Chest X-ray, AP view. Patient: 28 years old, sex M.
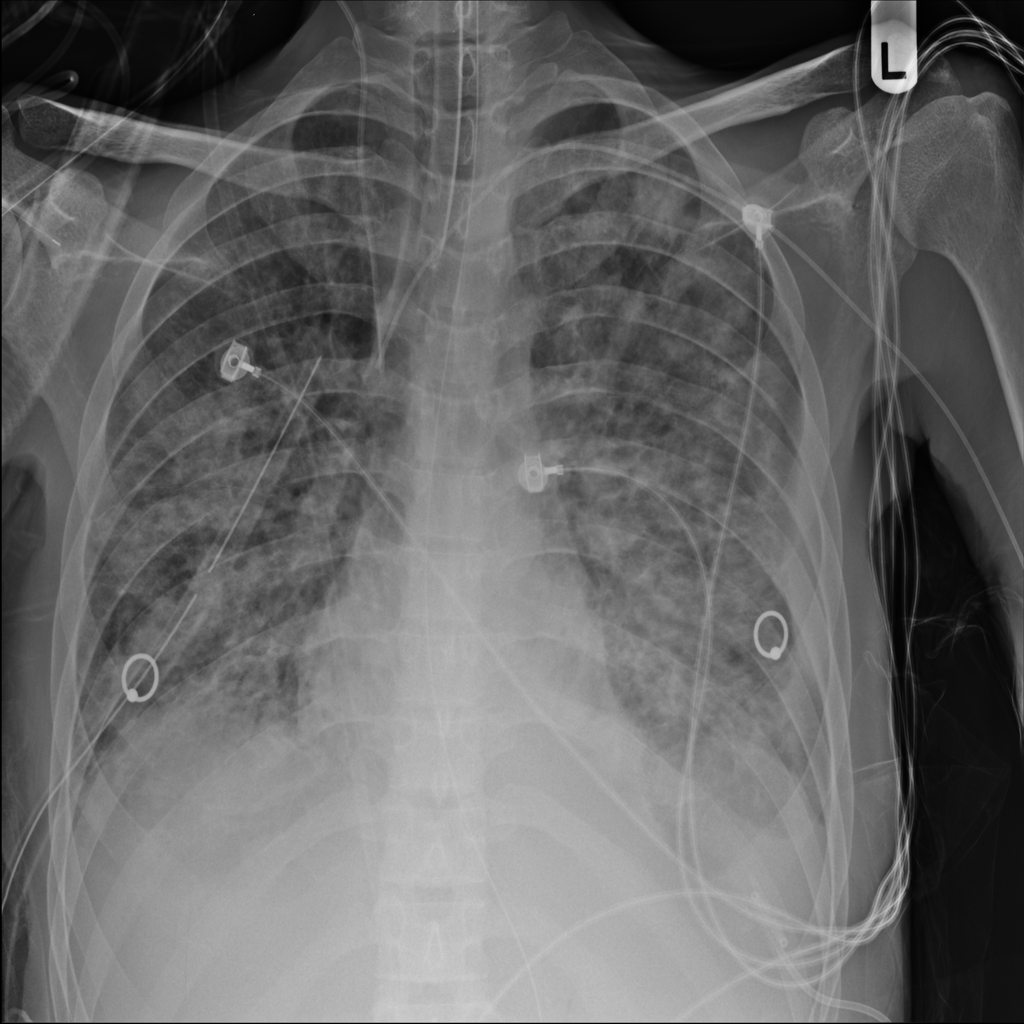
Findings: No Finding